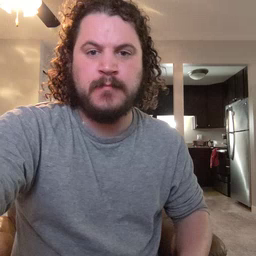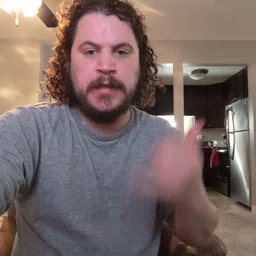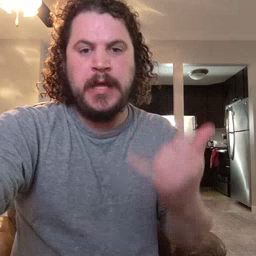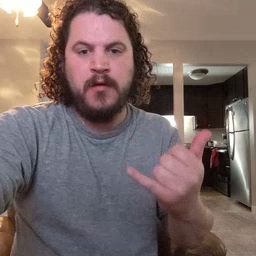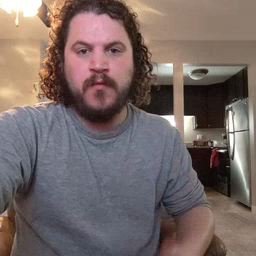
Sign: now